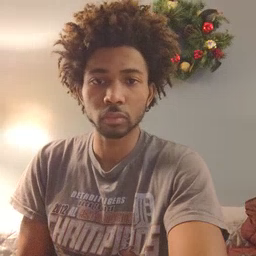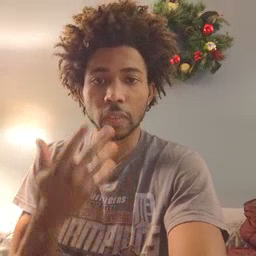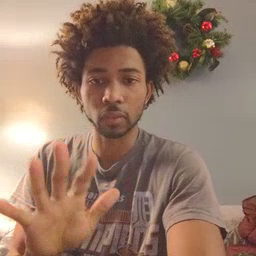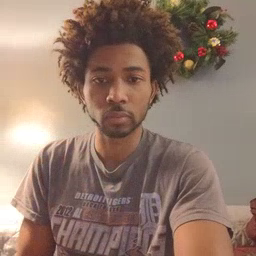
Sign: finish